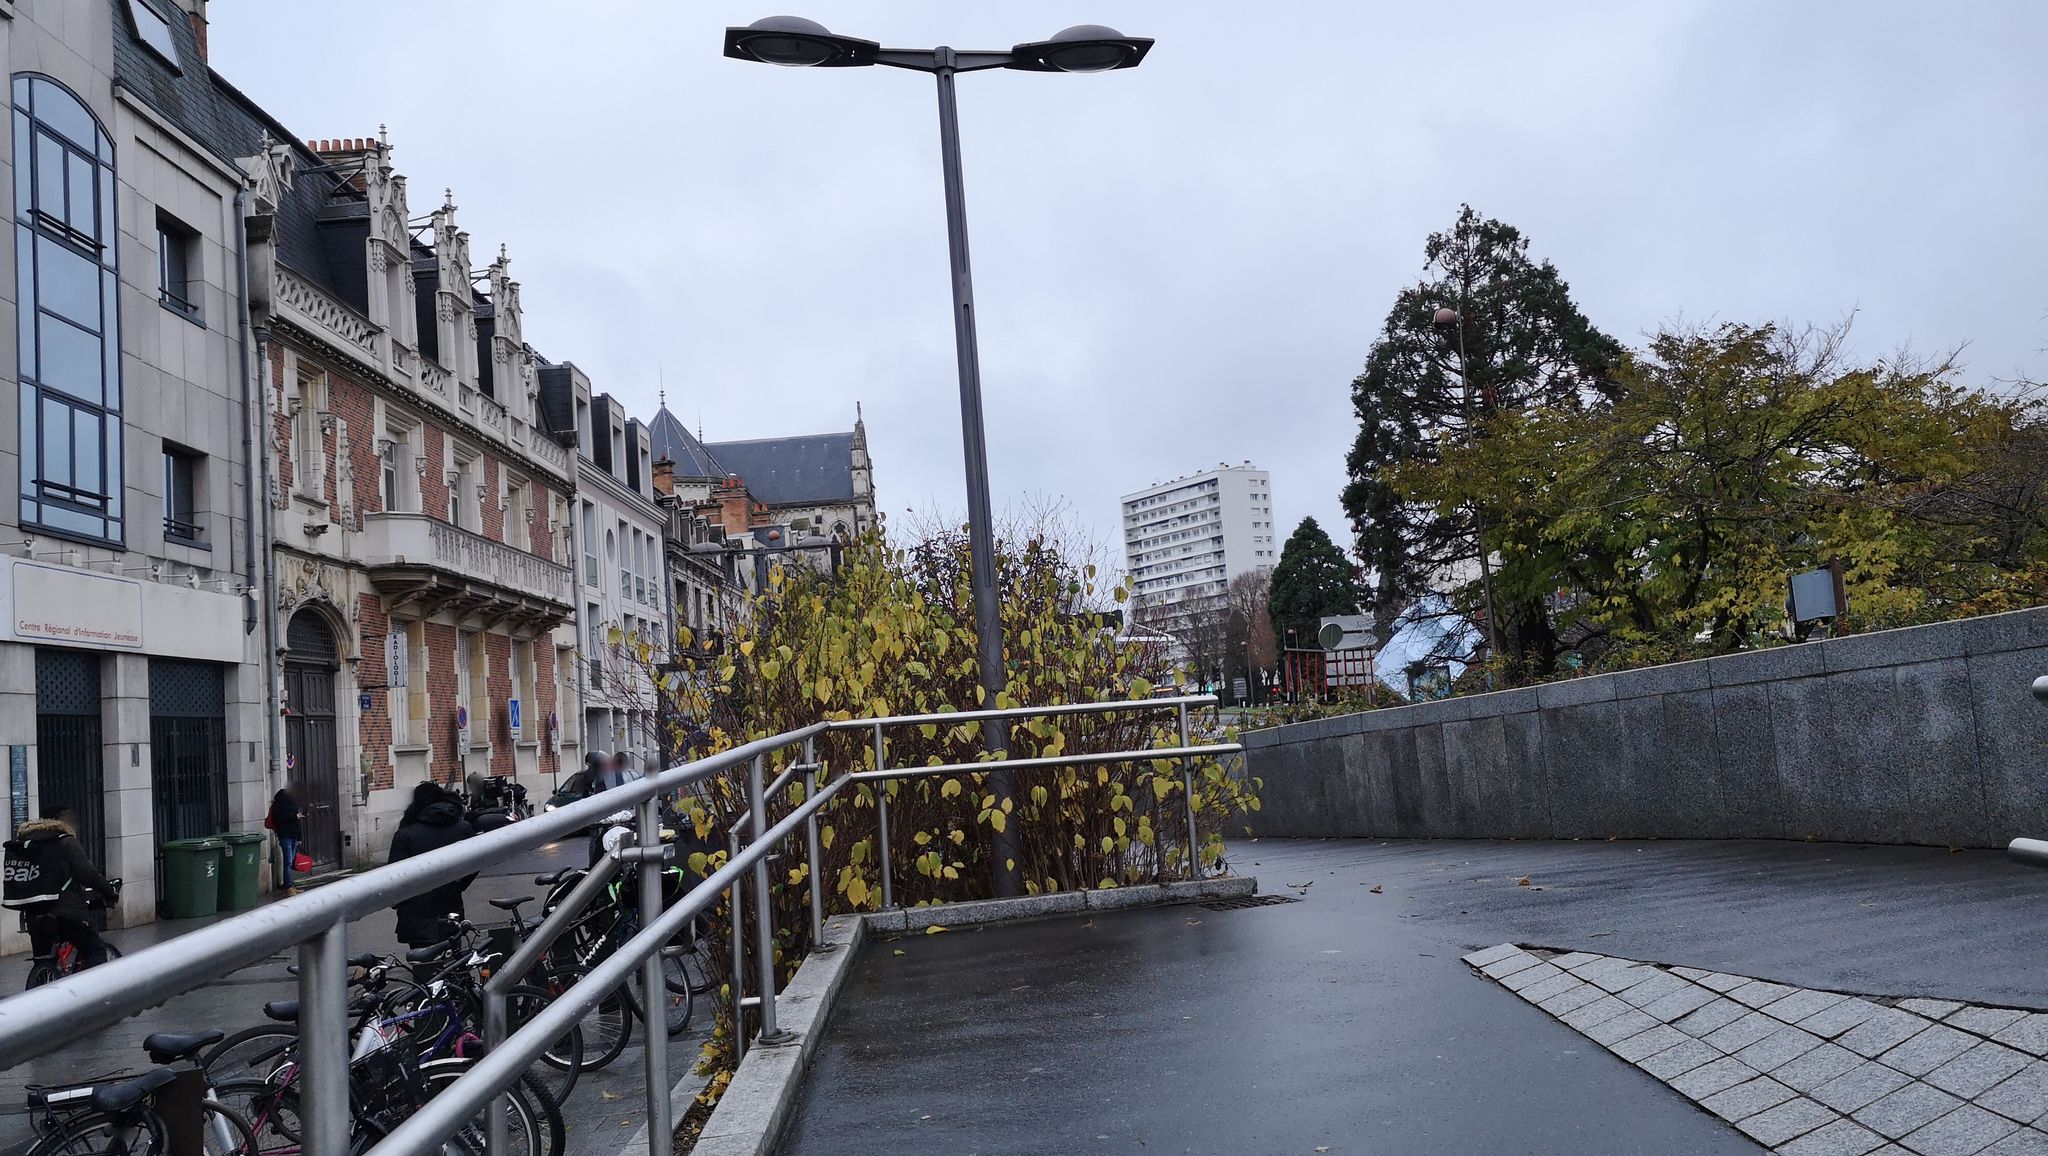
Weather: rainy
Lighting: day
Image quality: good
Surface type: walking surface
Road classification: pedestrian
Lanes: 2, 1
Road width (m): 3
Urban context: urban centre
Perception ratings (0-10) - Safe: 5.83, Lively: 8.61, Beautiful: 7.32, Boring: 2.67, Depressing: 4.47, Wealthy: 9.32